Aerial crown-view tile of a tropical tree (Barro Colorado Island, Panama), acquired 20240918:
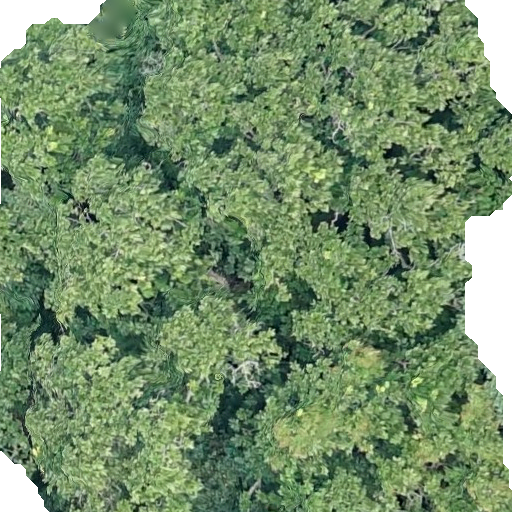
Species: Anacardium excelsum
GBIF accepted scientific name: Anacardium excelsum
Crown area: 440.292 m²